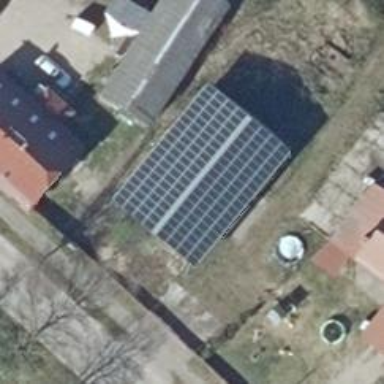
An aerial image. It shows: Solar photovoltaic panel generator producing electricity in small installation.